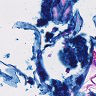
Metastatic tissue present: no